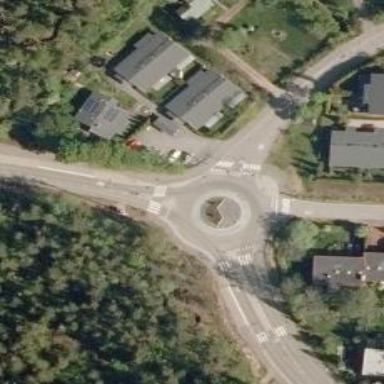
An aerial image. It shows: Tertiary road made of asphalt leading to roundabout junction.